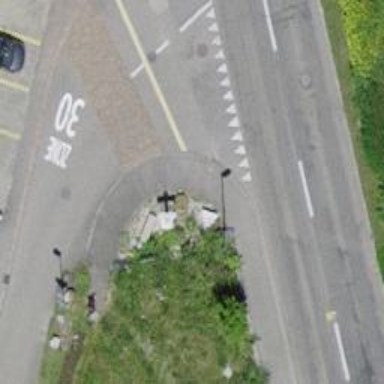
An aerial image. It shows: Wayside cross with historic significance.